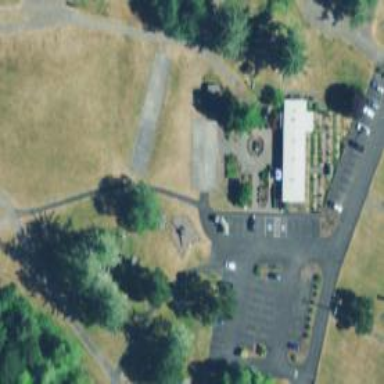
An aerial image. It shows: Historic attraction featuring cannon.